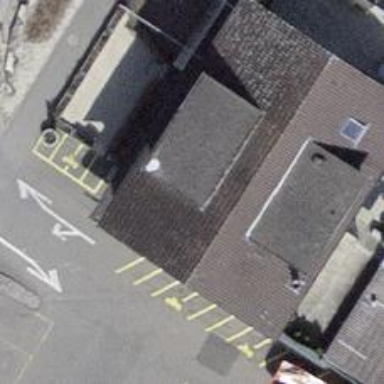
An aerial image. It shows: Cafe.